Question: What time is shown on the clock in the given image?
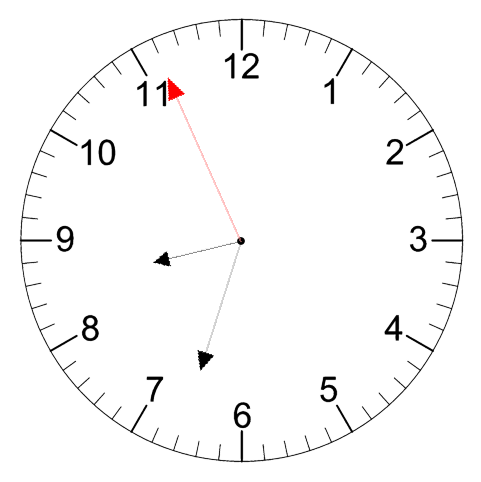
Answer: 08:32:56